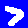
Digit: 7